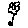
Label: flower